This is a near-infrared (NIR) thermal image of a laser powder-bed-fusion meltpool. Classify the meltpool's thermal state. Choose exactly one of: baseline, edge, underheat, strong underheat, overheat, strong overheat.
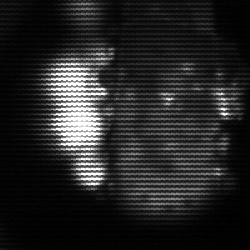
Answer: strong underheat